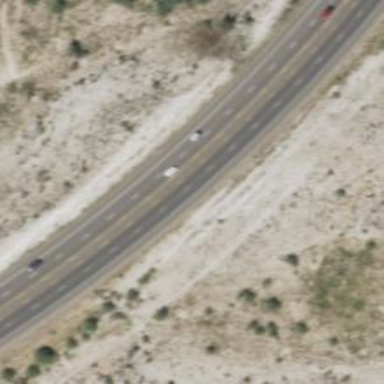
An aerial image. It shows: Trunk highway.